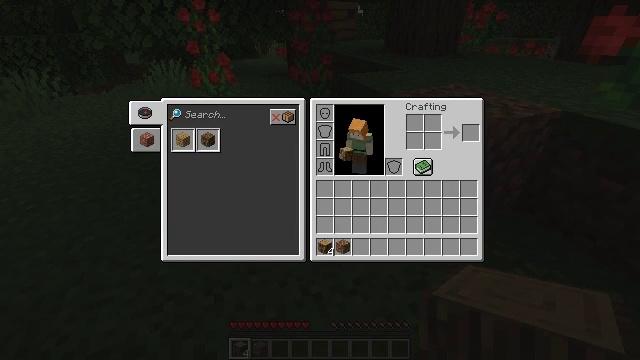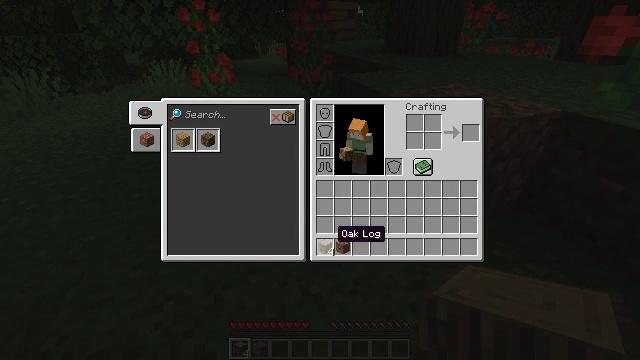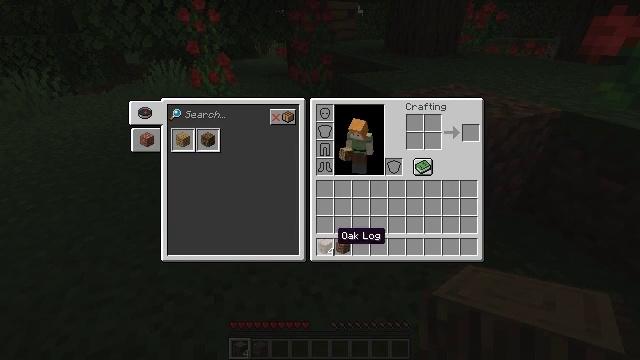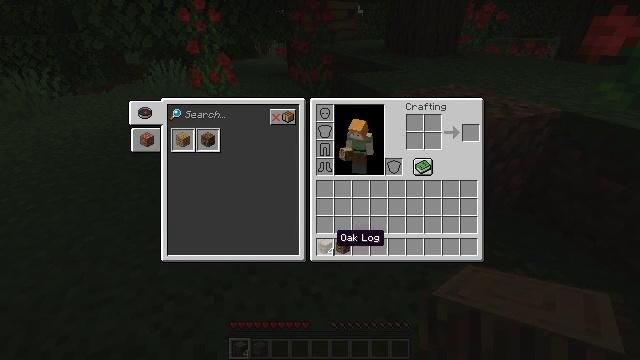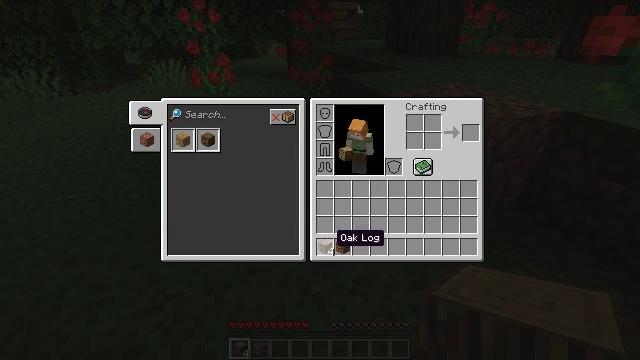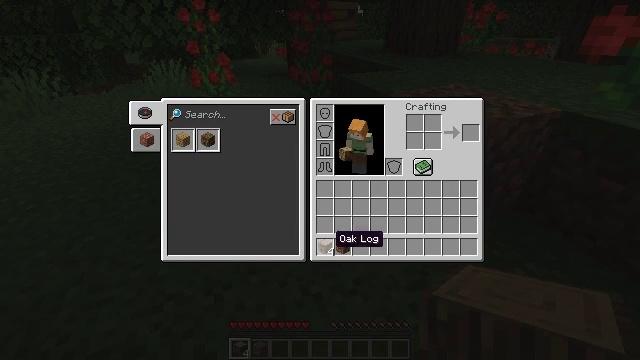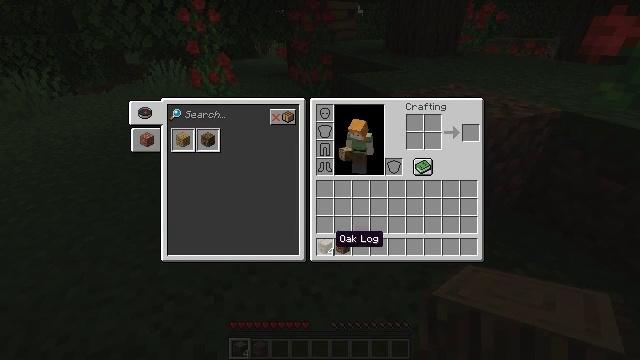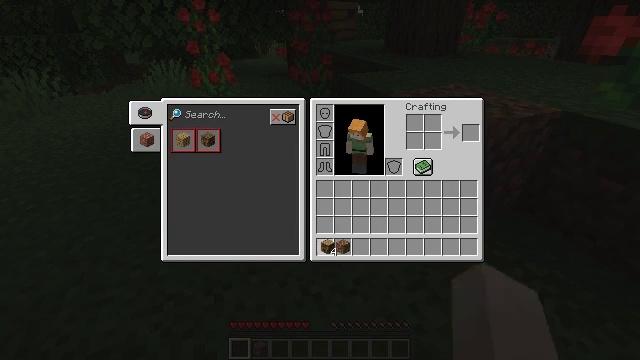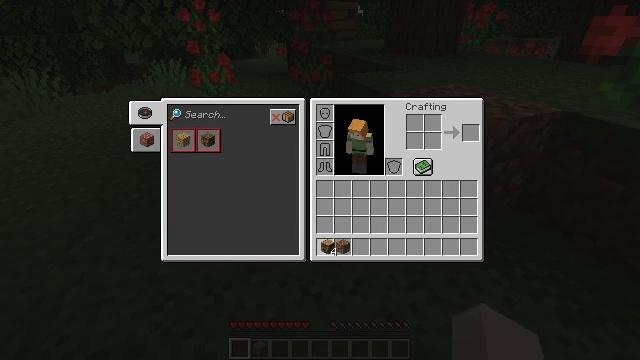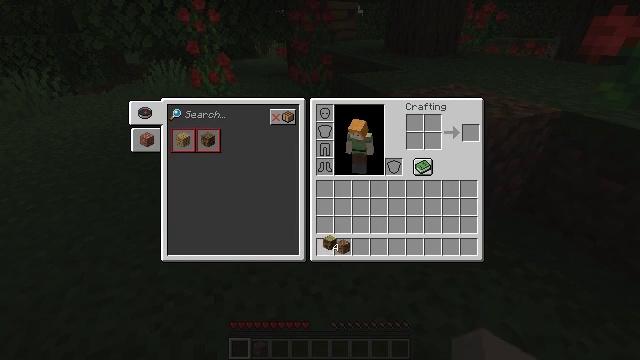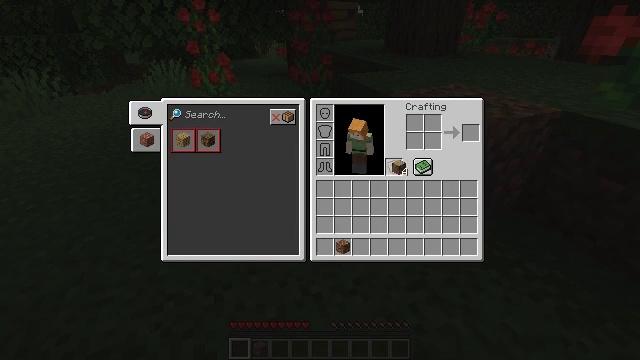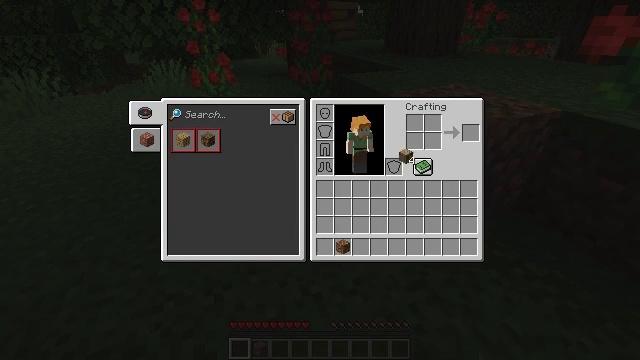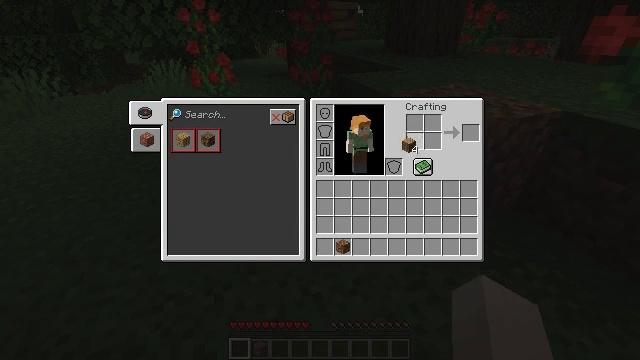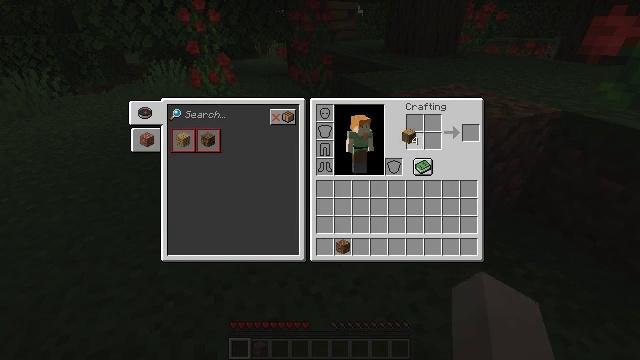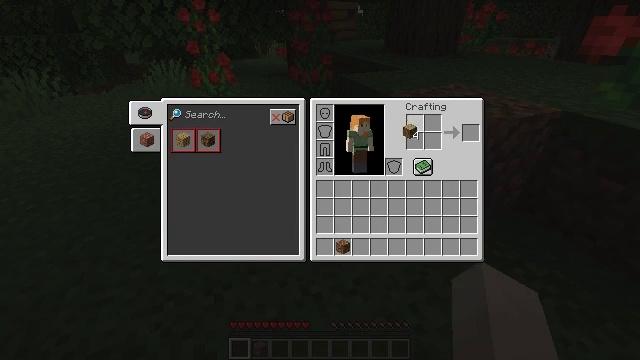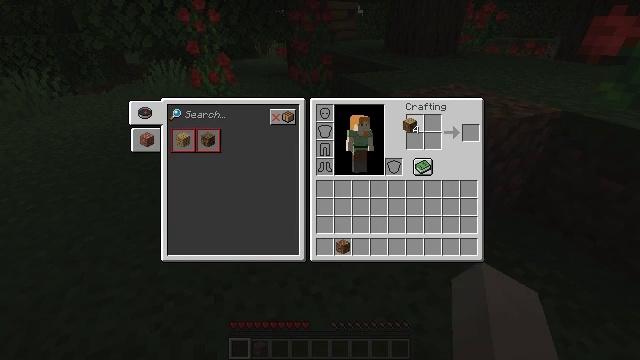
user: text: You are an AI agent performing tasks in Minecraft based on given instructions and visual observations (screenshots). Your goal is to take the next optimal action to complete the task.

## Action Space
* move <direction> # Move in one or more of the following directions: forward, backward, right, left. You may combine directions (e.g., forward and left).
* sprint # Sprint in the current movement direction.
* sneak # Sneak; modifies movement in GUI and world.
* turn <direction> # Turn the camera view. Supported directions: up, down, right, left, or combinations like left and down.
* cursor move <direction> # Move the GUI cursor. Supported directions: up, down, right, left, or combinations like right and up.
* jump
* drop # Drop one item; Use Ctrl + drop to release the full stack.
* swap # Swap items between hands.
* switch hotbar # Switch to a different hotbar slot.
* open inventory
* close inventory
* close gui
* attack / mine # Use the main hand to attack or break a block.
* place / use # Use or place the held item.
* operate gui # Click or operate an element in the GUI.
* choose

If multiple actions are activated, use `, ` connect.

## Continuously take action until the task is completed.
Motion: motion action
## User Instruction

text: Convert logs into oak wood.
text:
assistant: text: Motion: no_op
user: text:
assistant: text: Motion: no_op
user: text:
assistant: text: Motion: no_op
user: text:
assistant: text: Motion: no_op
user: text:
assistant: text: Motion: no_op
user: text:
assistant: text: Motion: no_op
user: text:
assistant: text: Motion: operate gui
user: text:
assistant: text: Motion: operate gui
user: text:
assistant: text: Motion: operate gui
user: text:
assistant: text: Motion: cursor move right and up
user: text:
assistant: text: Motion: cursor move right and up
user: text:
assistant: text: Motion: cursor move up
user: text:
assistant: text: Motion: cursor move up
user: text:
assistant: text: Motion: no_op
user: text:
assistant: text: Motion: no_op
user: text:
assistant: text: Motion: no_op
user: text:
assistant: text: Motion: no_op
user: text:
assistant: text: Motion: no_op
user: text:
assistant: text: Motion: no_op
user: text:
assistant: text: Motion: no_op
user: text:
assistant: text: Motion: no_op
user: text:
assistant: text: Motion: no_op
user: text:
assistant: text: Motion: no_op
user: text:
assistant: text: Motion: no_op
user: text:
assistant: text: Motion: no_op
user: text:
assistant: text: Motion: no_op
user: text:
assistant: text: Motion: no_op
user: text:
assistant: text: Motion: no_op
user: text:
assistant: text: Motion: no_op
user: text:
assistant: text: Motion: no_op